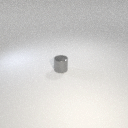
small gray metal cylinder